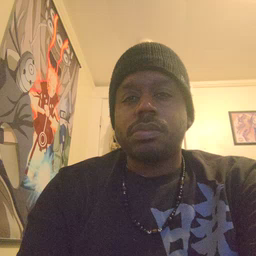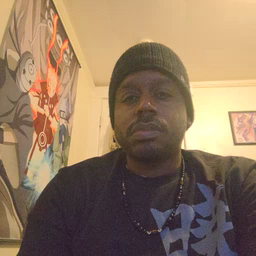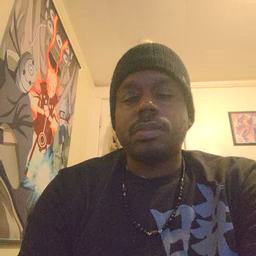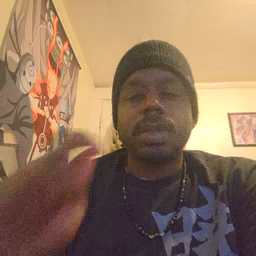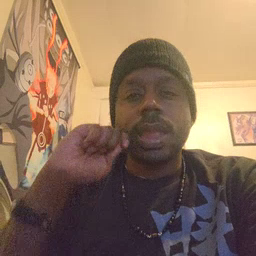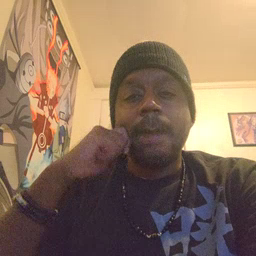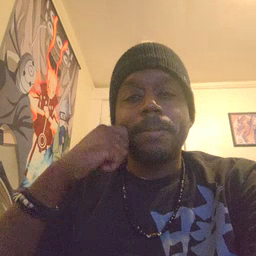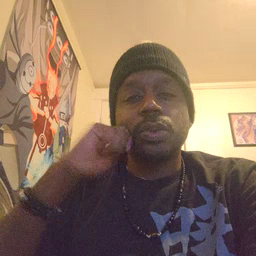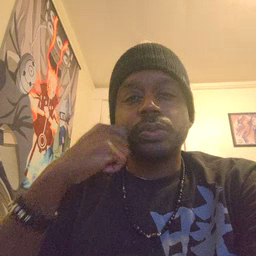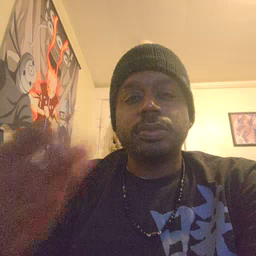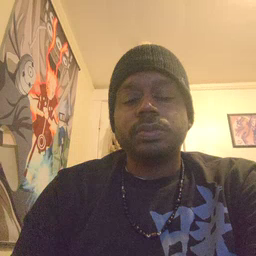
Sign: apple